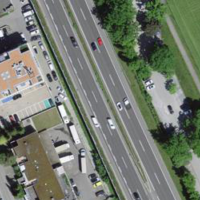
EUNIS habitat code: 57
Species observed at this site:
Echinochloa crus-galli